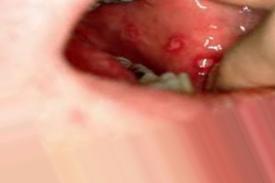
Condition: Mouth Ulcer